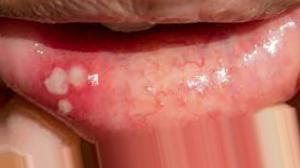
Condition: Mouth Ulcer